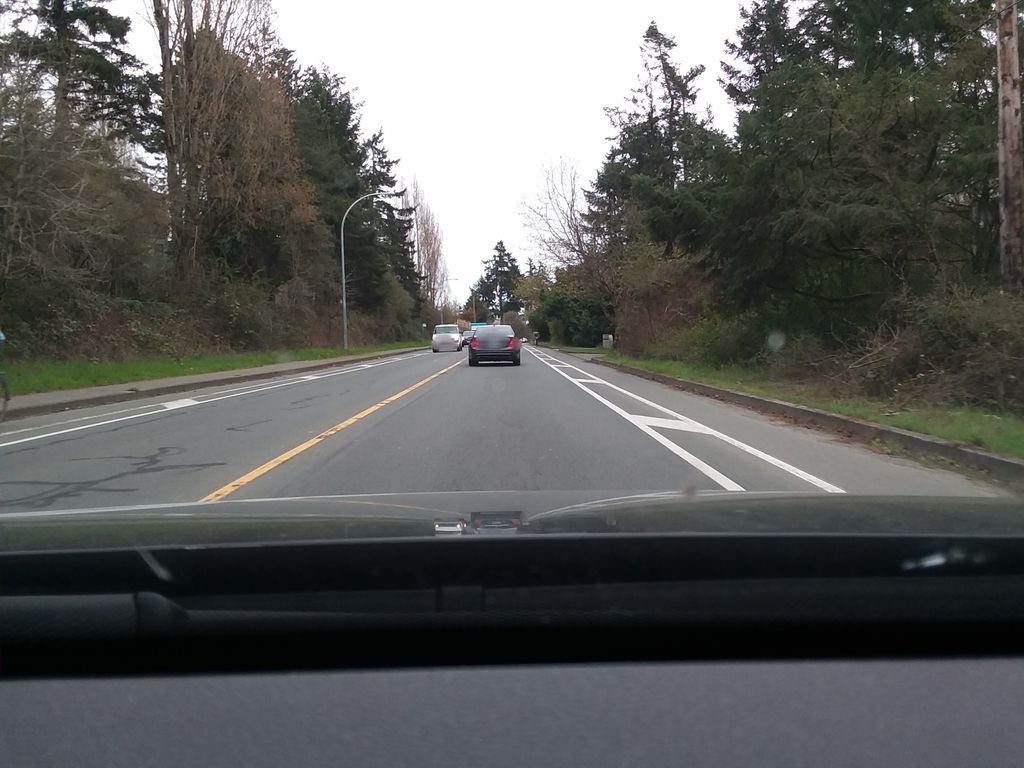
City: victoria